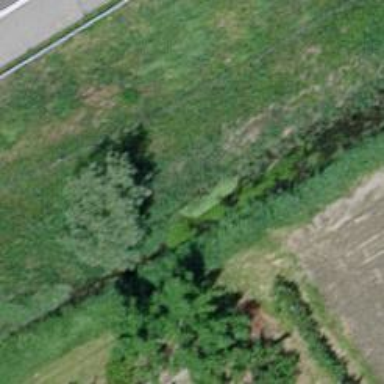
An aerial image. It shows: Ditch in the surroundings.